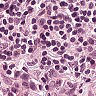
Metastatic tissue present: no